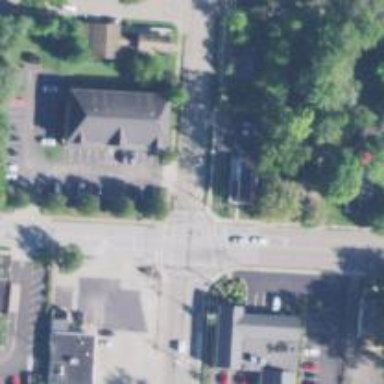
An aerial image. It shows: Asphalt footway with marked crossing.